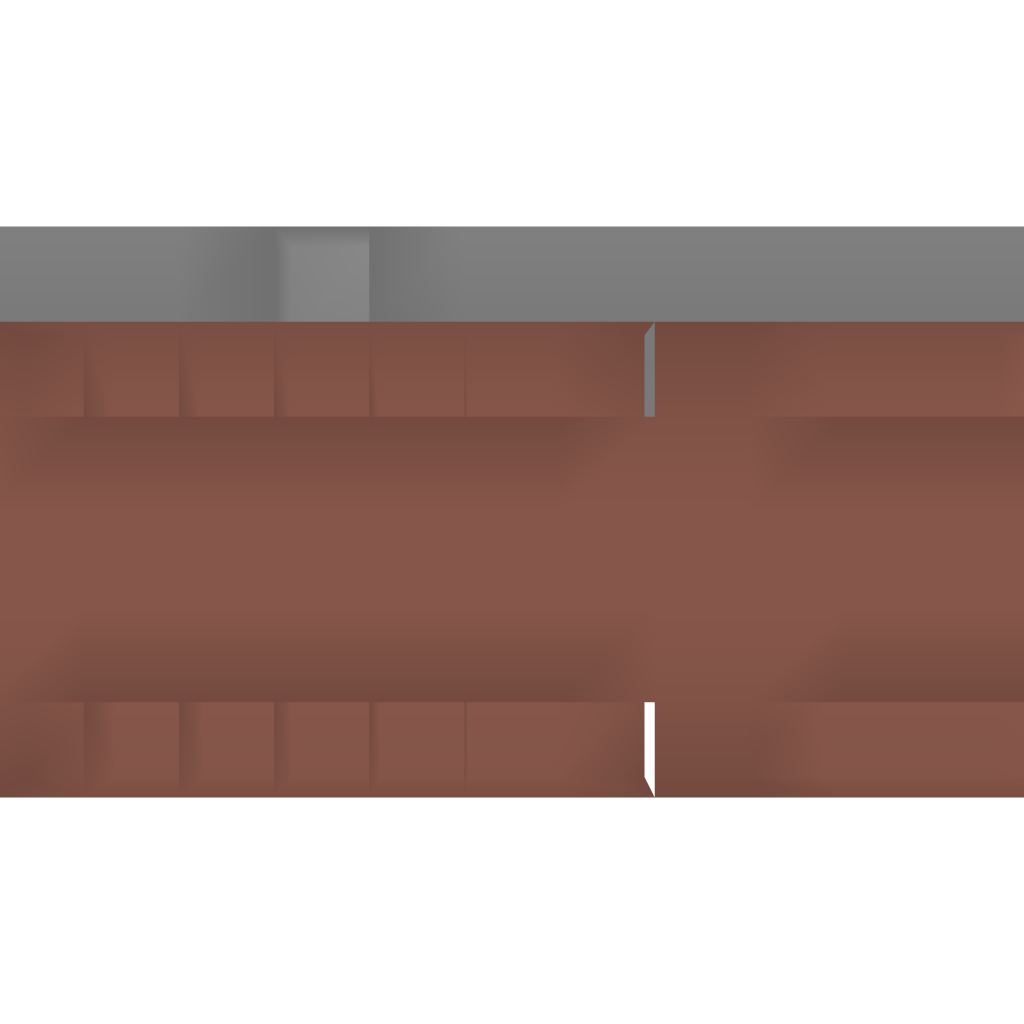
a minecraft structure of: Automatic sorting system